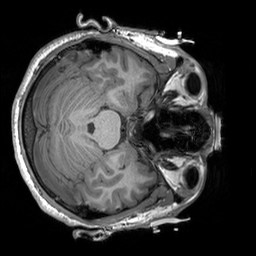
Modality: T1w
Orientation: axial
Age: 23
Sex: male
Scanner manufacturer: siemens
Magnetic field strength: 3 T
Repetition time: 2.3 s
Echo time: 0.00303 s